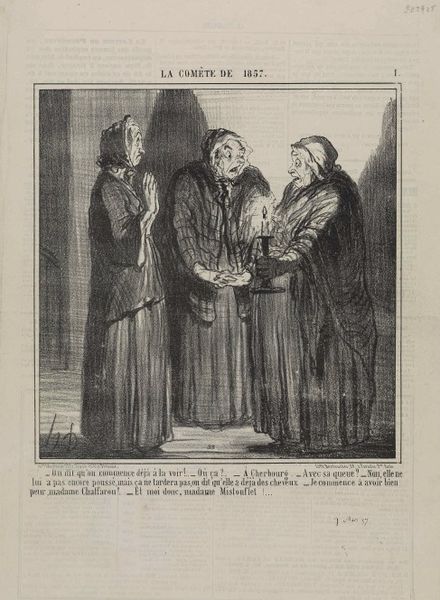
Titel: On dit qu'on commence déja à la voir (La Comète de 1857, Blatt 1)
Künstler: Honoré Daumier
Standort: Karlsruhe
Institution: Staatliche Kunsthalle Karlsruhe
Schlagwörter: dunkel, gruppe, hand, mann, schatten, umhang, weiß, frauen, damen, frankreich, frau, grau, kariert, kleid, kleider, lampe, licht, männer, nacht, reden, schwarz, zeichnung, haus, tuch, gespräch, haube, alt, alte, augen, entsetzen, falten, gesicht, lang, bild, gesten, hände, signatur, dunkelheit, gewand, haare, mantel, drei, innen, blatt, schrift, unterhaltung, französisch, angst, karikatur, weiber, witwe, kopftuch, kerze, leuchter, foto, schimmer, karos, flamme, greis, buch, kohle, druck, stich, seite, illustration, karrikatur, schwarzweiß, text, furcht, überschrift, mäntel, bleistift, queue, treffen, hauben, beten, komödie, buchseite, untertitel, kerzenlicht, kerzenschein, schein, kerzenhalter, gefaltete hände, kopftücher, greisin, kupferstich, alte frau, bildunterschrift, grotesk, drei frauen, schlafrock, sorge, schreck, nachtgewand, schlafgewand, erstaunen, komet, himmelserscheinung, nachthaube, geheim, entsetzt, skuril, überraschung, dialog, begen, tratschen, schlafhaube, weigerung, tratsch, 1857, 1, 1827, 1837, la comete de 1857, la comete, comete, kommodie, dunkleheit, schlafgewnad, huben, cherbourg, cheveux, mistouffel, der komet von 1857, frauenfrau, la comete de, schlafhauben